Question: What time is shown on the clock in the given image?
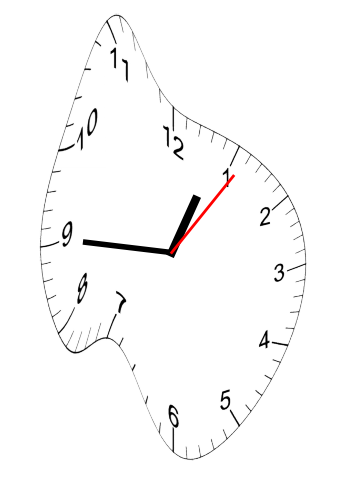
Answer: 12:45:06